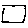
Label: square